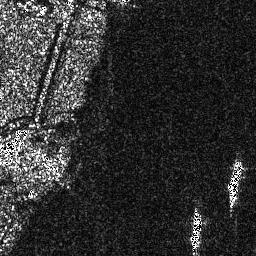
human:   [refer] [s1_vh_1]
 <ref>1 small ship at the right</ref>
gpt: <box>[[88, 62, 94, 75, 0]]</box>

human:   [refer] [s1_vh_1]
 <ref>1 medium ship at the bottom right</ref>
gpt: <box>[[73, 80, 78, 96, 0]]</box>